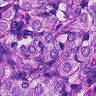
Metastatic tissue present: yes